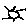
Label: sun